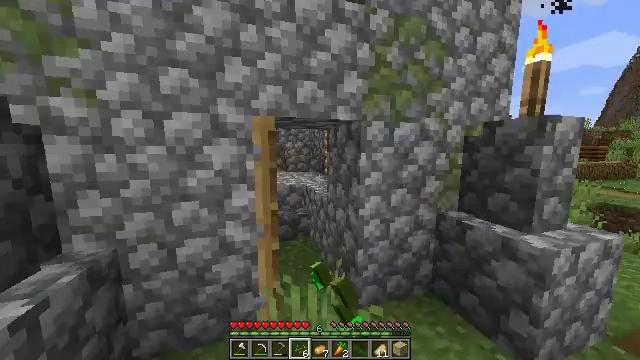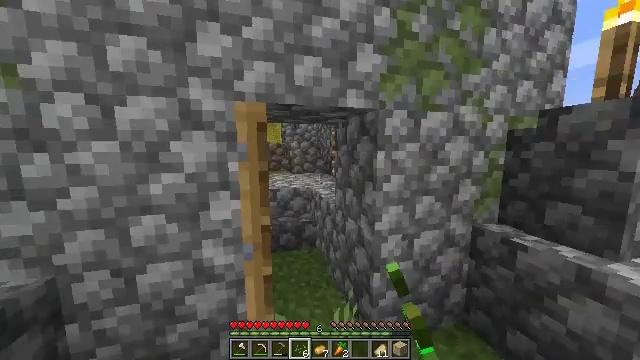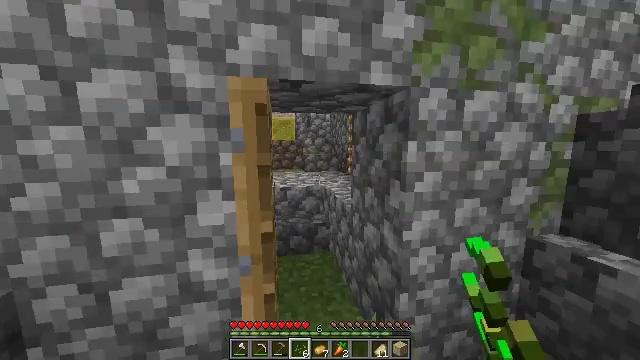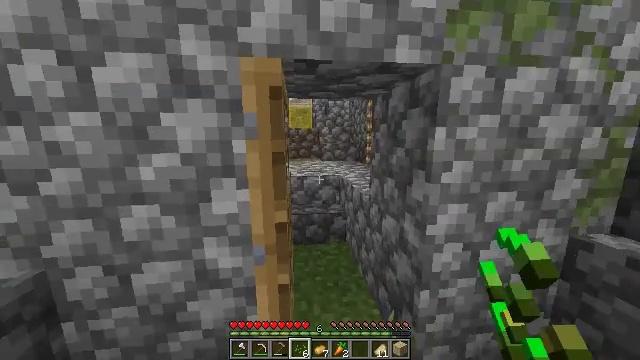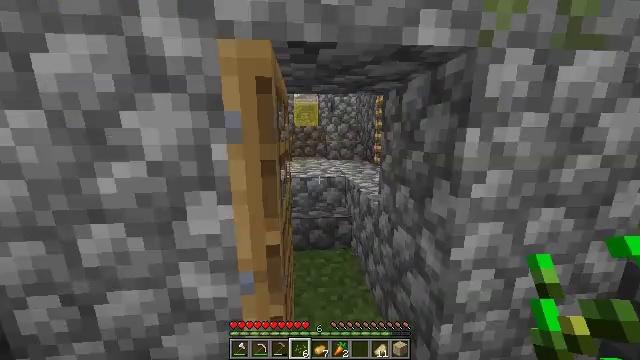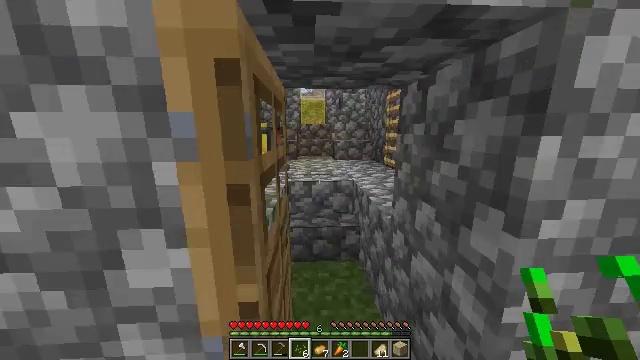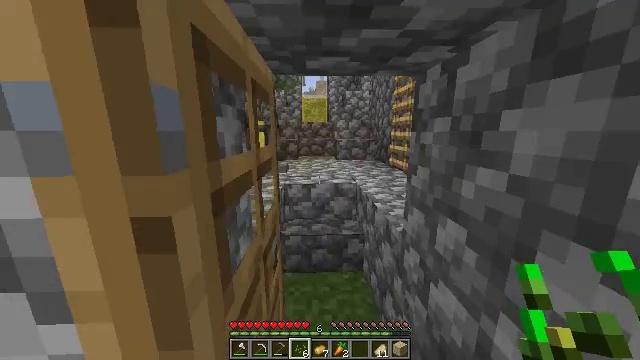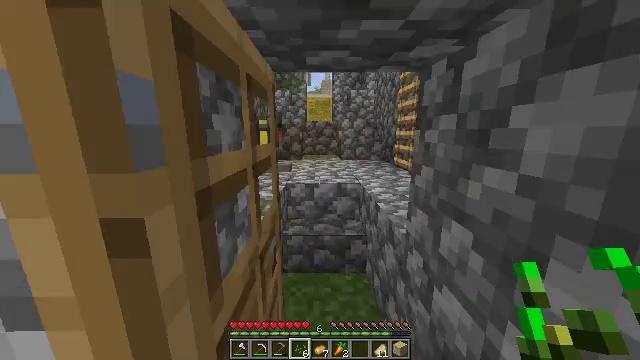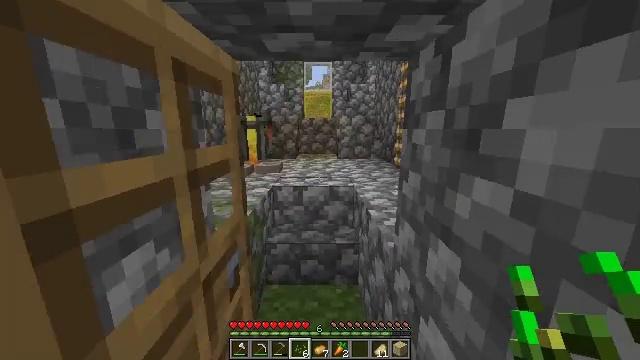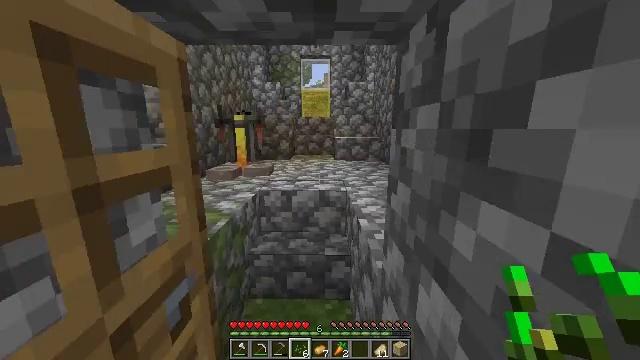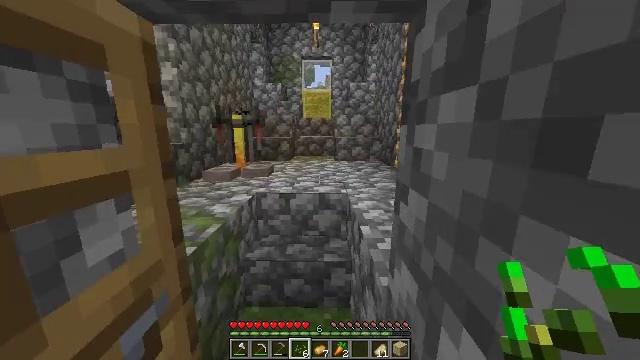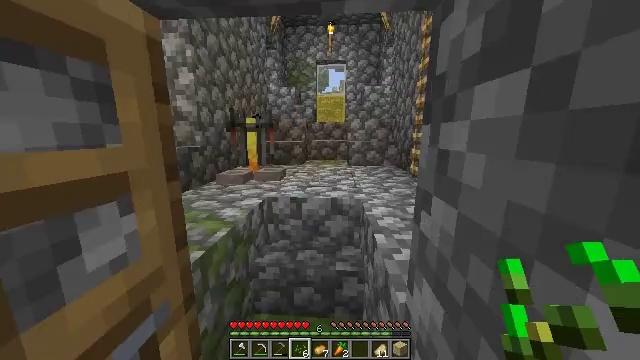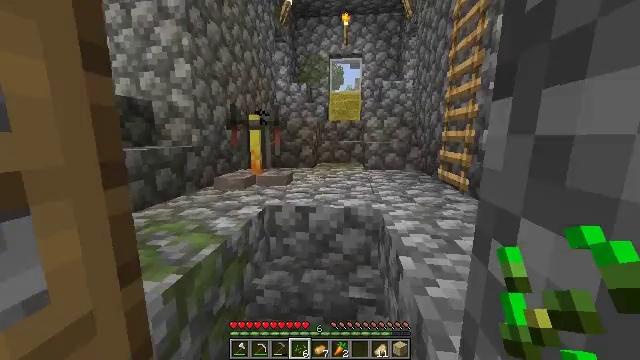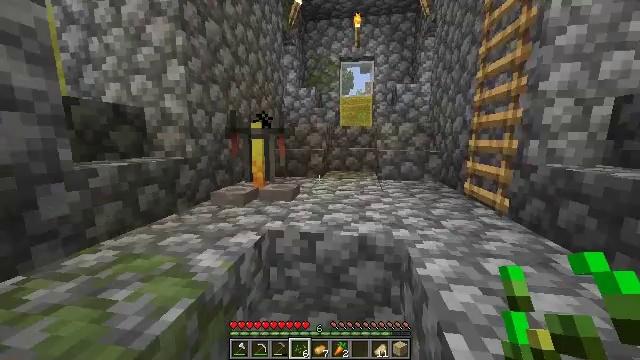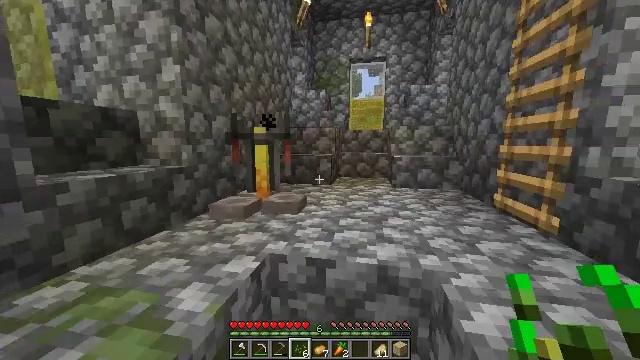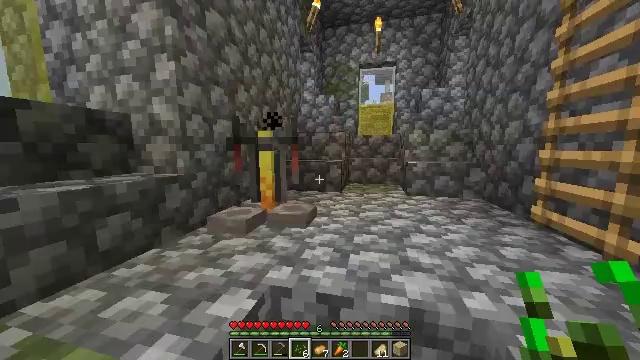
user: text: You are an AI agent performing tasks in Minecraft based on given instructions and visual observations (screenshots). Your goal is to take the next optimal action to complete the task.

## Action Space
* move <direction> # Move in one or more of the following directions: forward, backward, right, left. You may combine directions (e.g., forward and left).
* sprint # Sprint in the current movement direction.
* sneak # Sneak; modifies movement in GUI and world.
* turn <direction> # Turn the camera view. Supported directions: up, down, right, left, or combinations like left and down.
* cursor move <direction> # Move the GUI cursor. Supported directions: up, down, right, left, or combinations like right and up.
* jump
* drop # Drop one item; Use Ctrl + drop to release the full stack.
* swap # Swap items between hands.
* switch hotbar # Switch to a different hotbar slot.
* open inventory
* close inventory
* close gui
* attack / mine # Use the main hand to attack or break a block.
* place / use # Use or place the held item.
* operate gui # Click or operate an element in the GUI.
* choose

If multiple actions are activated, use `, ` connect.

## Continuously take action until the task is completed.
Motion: motion action
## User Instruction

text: Mine the brewing stand from your base.
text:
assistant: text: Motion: move forward, sprint, turn left
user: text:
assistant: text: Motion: move forward, sprint, turn left
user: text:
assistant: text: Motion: move forward, sprint, turn left and down
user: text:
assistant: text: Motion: move forward, sprint, turn left
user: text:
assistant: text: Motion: move forward, sprint, turn left
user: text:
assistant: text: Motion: move forward, sprint
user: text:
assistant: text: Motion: move forward and move right, sprint, turn left
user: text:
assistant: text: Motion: move forward and move right, sprint
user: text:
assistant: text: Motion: move forward and move right, sprint
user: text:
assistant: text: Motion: move forward, sprint
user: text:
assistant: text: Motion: move forward, sprint, turn left and up
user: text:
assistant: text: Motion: move forward, sprint, turn left and up
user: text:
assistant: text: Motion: move forward, sprint, turn left and up
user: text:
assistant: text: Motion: move forward, sprint, turn left
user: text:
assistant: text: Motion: move forward, sprint, turn left
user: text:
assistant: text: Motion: move forward, sprint, turn left
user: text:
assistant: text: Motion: move forward, sprint, turn left and down
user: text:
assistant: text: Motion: move forward, sprint, turn left and down
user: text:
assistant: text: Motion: move forward, sprint, turn down
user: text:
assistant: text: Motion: turn down
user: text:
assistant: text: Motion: turn down
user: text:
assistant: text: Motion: turn left and down, switch to hotbar 2
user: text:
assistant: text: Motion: turn left and down, switch to hotbar 2
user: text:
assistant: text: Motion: turn left and down, switch to hotbar 2
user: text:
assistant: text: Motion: attack / mine
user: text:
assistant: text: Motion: turn left and down, attack / mine
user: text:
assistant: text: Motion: turn left and down, attack / mine
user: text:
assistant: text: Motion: turn left and down, attack / mine
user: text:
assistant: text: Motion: turn left and down, attack / mine
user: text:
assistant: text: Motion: turn left, attack / mine